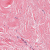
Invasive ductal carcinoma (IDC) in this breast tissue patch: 0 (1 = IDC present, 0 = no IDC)